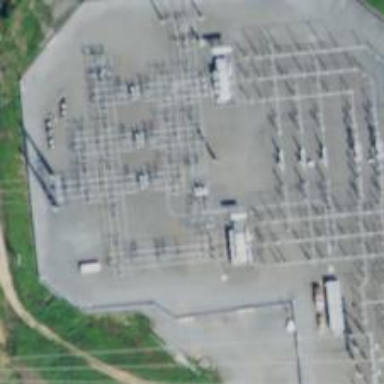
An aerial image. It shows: Switch for power supply.